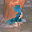
Label: 2